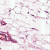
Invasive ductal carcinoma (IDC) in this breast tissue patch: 0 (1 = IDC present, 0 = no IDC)